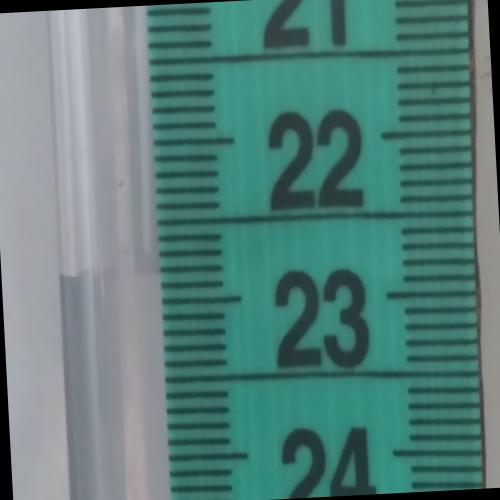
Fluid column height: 22.8 cm